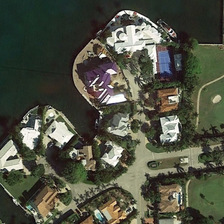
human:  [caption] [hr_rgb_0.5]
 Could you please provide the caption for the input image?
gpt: many buildings and green trees are near a river in a resort .

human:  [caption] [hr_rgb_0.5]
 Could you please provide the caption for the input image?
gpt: many buildings and green trees are near a river in a resort .

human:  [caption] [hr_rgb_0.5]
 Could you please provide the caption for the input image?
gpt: many buildings and green trees are near a river in a resort .

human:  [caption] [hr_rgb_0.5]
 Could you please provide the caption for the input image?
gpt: many buildings and green trees are near a river in a resort .

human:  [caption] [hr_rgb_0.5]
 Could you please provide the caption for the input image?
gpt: many buildings and green trees are near a river in a resort .